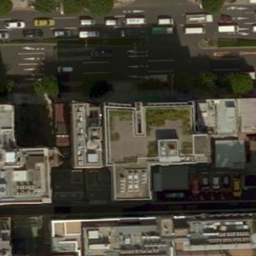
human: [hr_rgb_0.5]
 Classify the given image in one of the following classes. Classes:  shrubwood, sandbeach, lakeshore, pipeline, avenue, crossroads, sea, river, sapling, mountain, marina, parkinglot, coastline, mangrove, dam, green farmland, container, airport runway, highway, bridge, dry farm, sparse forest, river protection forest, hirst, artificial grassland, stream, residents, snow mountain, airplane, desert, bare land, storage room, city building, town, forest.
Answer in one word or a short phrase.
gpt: city building